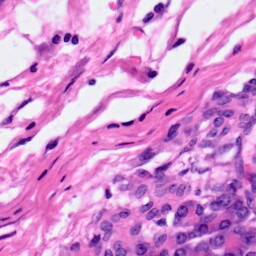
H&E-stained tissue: Pancreatic